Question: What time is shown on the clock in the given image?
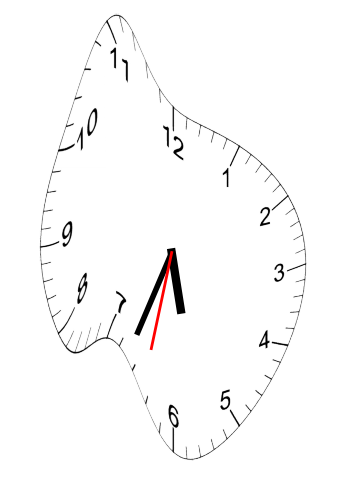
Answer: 05:33:32